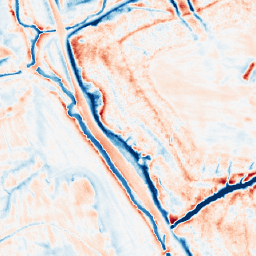
Category: edge_preserving
Decomposition family: anisotropic_diffusion
Decomposition parameters: iterations: 50
kappa: 100
gamma: 0.2
Upsampling method: area
Upsampling parameters: scale: 2
Upsampling scale: 2